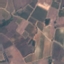
Land use / land cover class: PermanentCrop